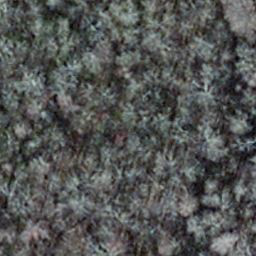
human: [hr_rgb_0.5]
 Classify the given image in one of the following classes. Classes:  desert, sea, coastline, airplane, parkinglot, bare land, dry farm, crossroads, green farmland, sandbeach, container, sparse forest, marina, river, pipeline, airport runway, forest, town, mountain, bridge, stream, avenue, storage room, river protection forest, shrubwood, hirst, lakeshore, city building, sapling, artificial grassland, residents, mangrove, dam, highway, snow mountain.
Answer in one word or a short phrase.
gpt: sapling